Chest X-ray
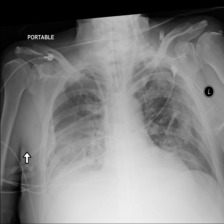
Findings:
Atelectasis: negative
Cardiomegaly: negative
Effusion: positive
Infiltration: negative
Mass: negative
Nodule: negative
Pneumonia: negative
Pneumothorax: negative
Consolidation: negative
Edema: negative
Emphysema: negative
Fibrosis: negative
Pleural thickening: negative
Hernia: negative